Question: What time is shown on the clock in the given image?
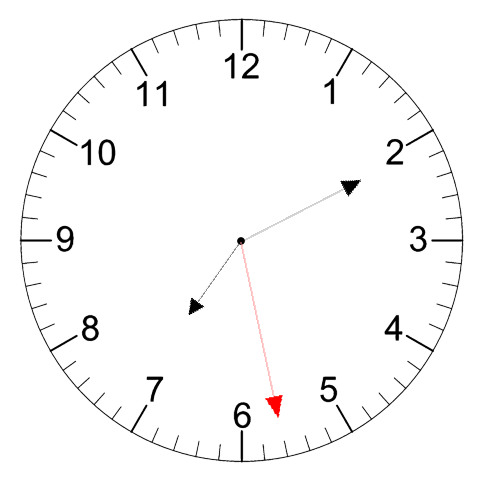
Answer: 07:10:28